Question: This is the python script I used in order to make a ButtonGroup in pyqt5
got this Error massage
imported QButtonGroup from Pyqt5 but don't know that's even correct or not.
.
## (GUI with just Two button, more focused on code)
'''
from PyQt5 import QtCore, QtGui, QtWidgets, QButtonGroup
class Ui_MainWindow(object):
def setupUi(self, MainWindow):
MainWindow.setObjectName("MainWindow")
MainWindow.resize(399, 405)
self.centralwidget = QtWidgets.QWidget(MainWindow)
self.centralwidget.setObjectName("centralwidget")
self.gridLayout = QtWidgets.QGridLayout(self.centralwidget)
self.gridLayout.setObjectName("gridLayout")
self.pushButton1 = QtWidgets.QPushButton(self.centralwidget)
self.pushButton1.setObjectName("pushButton1")
self.gridLayout.addWidget(self.pushButton1, 1, 1, 1, 1)
spacerItem =
QtWidgets.QSpacerItem(40,20,QtWidgets.QSizePolicy.Minimum,
QtWidgets.QSizePolicy.Minimum)
self.gridLayout.addItem(spacerItem, 0, 2, 1, 1)
self.pushButton2 = QtWidgets.QPushButton(self.centralwidget)
self.pushButton2.setObjectName("pushButton2")
self.gridLayout.addWidget(self.pushButton2, 0, 1, 1, 1)
spacerItem1 = QtWidgets.QSpacerItem(40, 20,
QtWidgets.QSizePolicy.Minimum,
QtWidgets.QSizePolicy.Minimum)
self.gridLayout.addItem(spacerItem1, 1, 0, 1, 1)
MainWindow.setCentralWidget(self.centralwidget)
self.retranslateUi(MainWindow)
QtCore.QMetaObject.connectSlotsByName(MainWindow)
self.buttngrp = QtWidgets.QButtonGroup()
self.buttngrp.setExclusive(True)
self.buttngrp.addButton(self.pushButton)
self.buttngrp.addButton(self.pushButton_2)
self.buttngrp.clicked.connect(self.this_func)
def this_func(self, buttn):
print("pressed something !")
def retranslateUi(self, MainWindow):
_translate = QtCore.QCoreApplication.translate
MainWindow.setWindowTitle(_translate("MainWindow", "MainWindow"))
self.pushButton.setText(_translate("MainWindow", "button 1"))
self.pushButton_2.setText(_translate("MainWindow", "button 2"))
if __name__ == "__main__":
import sys
app = QtWidgets.QApplication(sys.argv)
MainWindow = QtWidgets.QMainWindow()
ui = Ui_MainWindow()
ui.setupUi(MainWindow)
MainWindow.show()
sys.exit(app.exec_())
'''
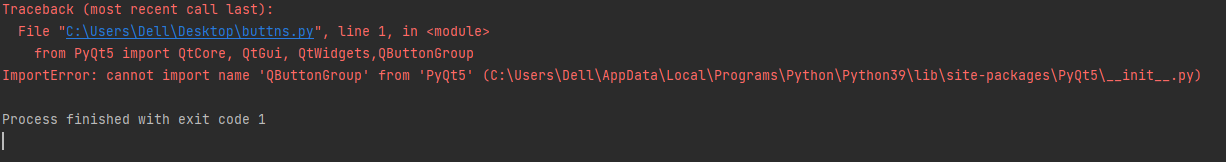
Answer: This code works for me. I just worked through all of the errors in your code one by one.
Some of the errors were
- - 'spacerItem ='- 'self.pushButton1''self.pushButton'- 'self.pushButton2''self.pushButton_2'
.
'''
from PyQt5 import QtCore, QtGui, QtWidgets
class Ui_MainWindow(object):
def setupUi(self, MainWindow):
MainWindow.setObjectName("MainWindow")
MainWindow.resize(399, 405)
self.centralwidget = QtWidgets.QWidget(MainWindow)
self.centralwidget.setObjectName("centralwidget")
self.gridLayout = QtWidgets.QGridLayout(self.centralwidget)
self.gridLayout.setObjectName("gridLayout")
self.pushButton1 = QtWidgets.QPushButton(self.centralwidget)
self.pushButton1.setObjectName("pushButton1")
self.gridLayout.addWidget(self.pushButton1, 1, 1, 1, 1)
spacerItem = QtWidgets.QSpacerItem(40,20,QtWidgets.QSizePolicy.Minimum,
QtWidgets.QSizePolicy.Minimum)
self.gridLayout.addItem(spacerItem, 0, 2, 1, 1)
self.pushButton2 = QtWidgets.QPushButton(self.centralwidget)
self.pushButton2.setObjectName("pushButton2")
self.gridLayout.addWidget(self.pushButton2, 0, 1, 1, 1)
spacerItem1 = QtWidgets.QSpacerItem(40, 20,
QtWidgets.QSizePolicy.Minimum,
QtWidgets.QSizePolicy.Minimum)
self.gridLayout.addItem(spacerItem1, 1, 0, 1, 1)
MainWindow.setCentralWidget(self.centralwidget)
self.retranslateUi(MainWindow)
QtCore.QMetaObject.connectSlotsByName(MainWindow)
self.buttngrp = QtWidgets.QButtonGroup()
self.buttngrp.setExclusive(True)
self.buttngrp.addButton(self.pushButton1)
self.buttngrp.addButton(self.pushButton2)
self.buttngrp.buttonClicked.connect(self.this_func)
def this_func(self, buttn):
print("pressed something !")
def retranslateUi(self, MainWindow):
_translate = QtCore.QCoreApplication.translate
MainWindow.setWindowTitle(_translate("MainWindow", "MainWindow"))
self.pushButton1.setText(_translate("MainWindow", "button 1"))
self.pushButton2.setText(_translate("MainWindow", "button 2"))
if __name__ == "__main__":
import sys
app = QtWidgets.QApplication(sys.argv)
MainWindow = QtWidgets.QMainWindow()
ui = Ui_MainWindow()
ui.setupUi(MainWindow)
MainWindow.show()
sys.exit(app.exec_())
'''